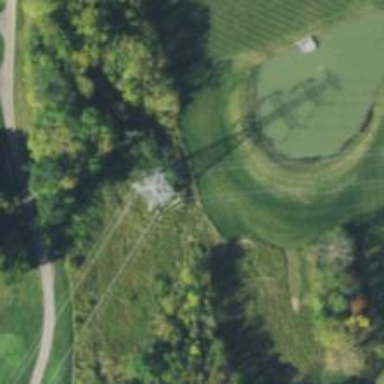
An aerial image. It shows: Lattice structure tower used for power distribution.